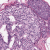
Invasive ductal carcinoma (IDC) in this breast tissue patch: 0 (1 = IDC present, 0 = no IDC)